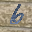
Label: 6